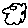
Label: cloud